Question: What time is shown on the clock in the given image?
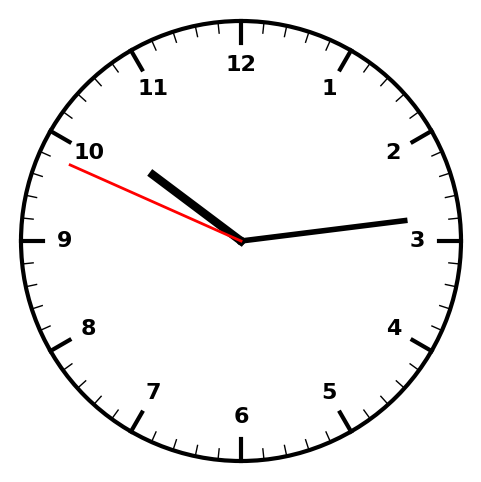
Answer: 10:13:49